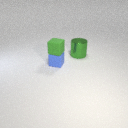
small blue rubber cube below small green rubber cube